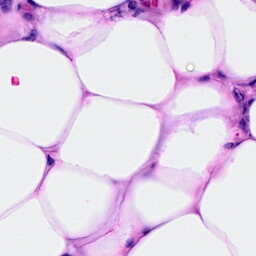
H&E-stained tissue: Breast